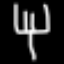
Label: fork